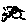
Label: cat